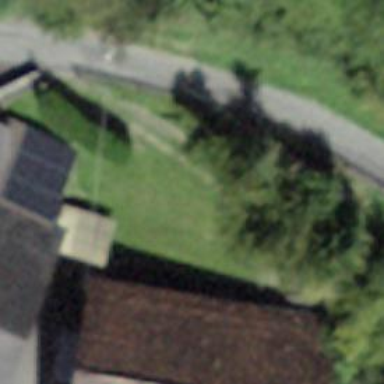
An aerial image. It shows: Road with steps.